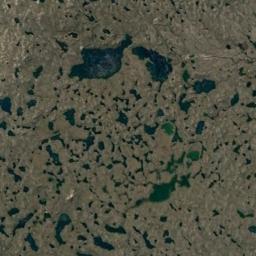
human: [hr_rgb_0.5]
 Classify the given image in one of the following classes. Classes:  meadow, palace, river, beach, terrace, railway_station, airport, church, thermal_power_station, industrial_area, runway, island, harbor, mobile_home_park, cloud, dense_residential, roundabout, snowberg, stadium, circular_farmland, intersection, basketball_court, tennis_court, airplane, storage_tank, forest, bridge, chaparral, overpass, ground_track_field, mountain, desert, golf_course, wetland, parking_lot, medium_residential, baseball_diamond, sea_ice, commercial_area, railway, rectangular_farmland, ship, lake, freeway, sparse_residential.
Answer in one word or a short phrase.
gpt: wetland